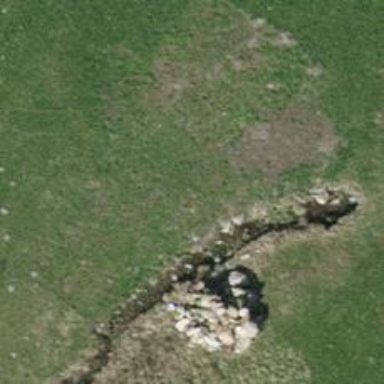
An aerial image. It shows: Ditch in the surroundings.